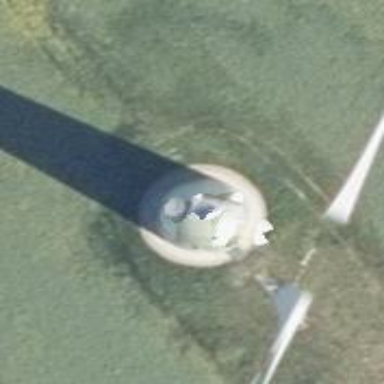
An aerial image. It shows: Wind generator using wind turbines of horizontal axis.